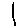
Label: line